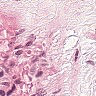
Metastatic tissue present: no